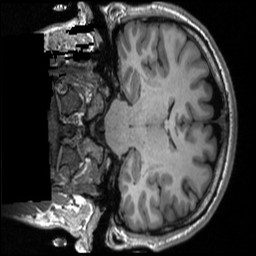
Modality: T1w
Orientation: coronal
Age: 26
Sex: male
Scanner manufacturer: siemens
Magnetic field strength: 3 T
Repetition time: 2.3 s
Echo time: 0.00298 s